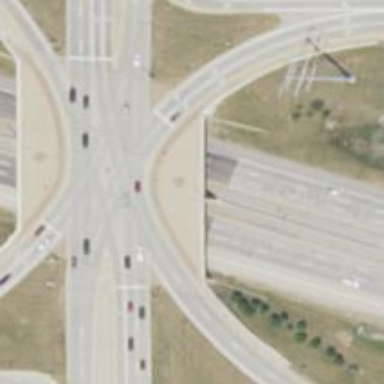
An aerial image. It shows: Secondary road crossing bridge.